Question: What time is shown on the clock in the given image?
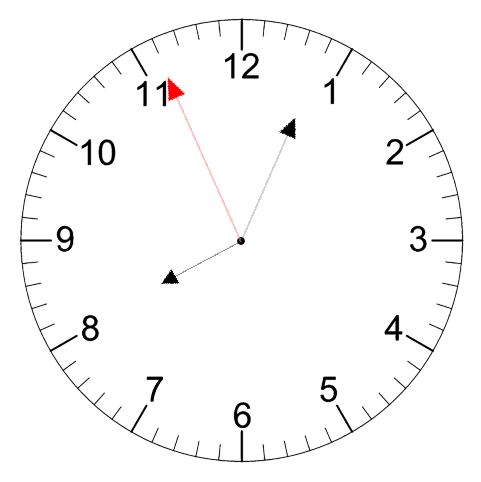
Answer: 08:03:56